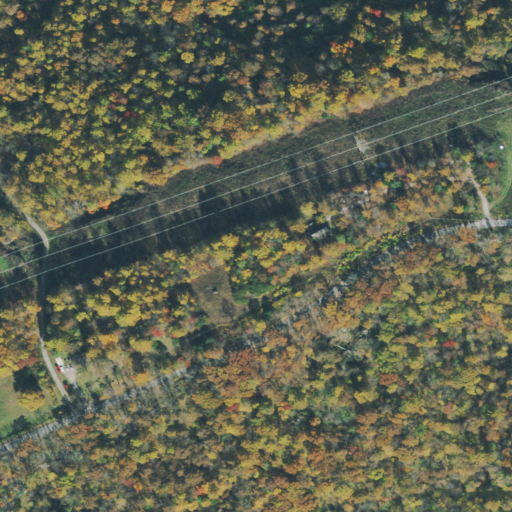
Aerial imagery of mountain in Tennessee named Burnett Mountain containing deciduous forest, open development, and grassland